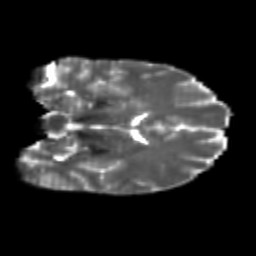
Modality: T2w
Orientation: coronal
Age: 22
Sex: female
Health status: healthy
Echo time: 0.074 s